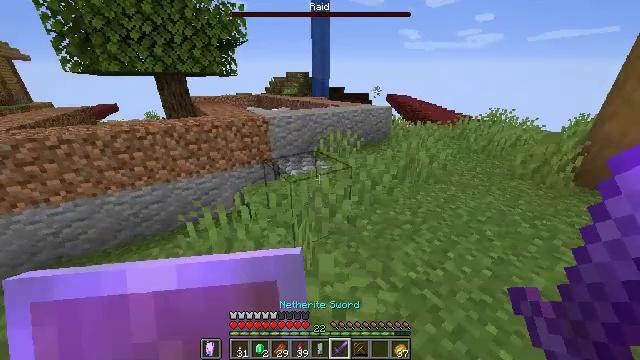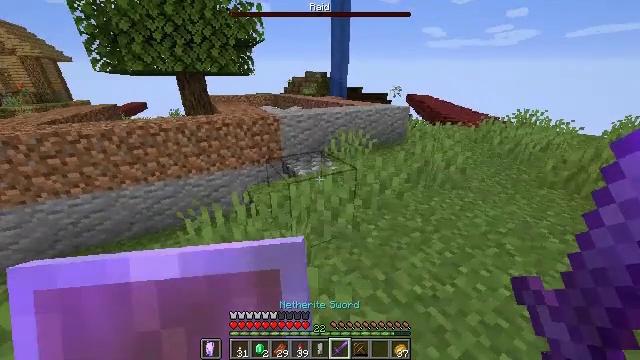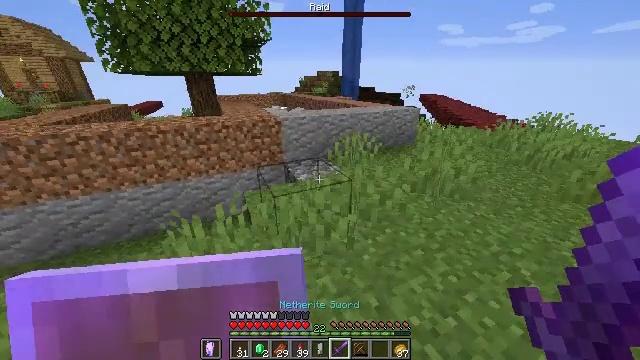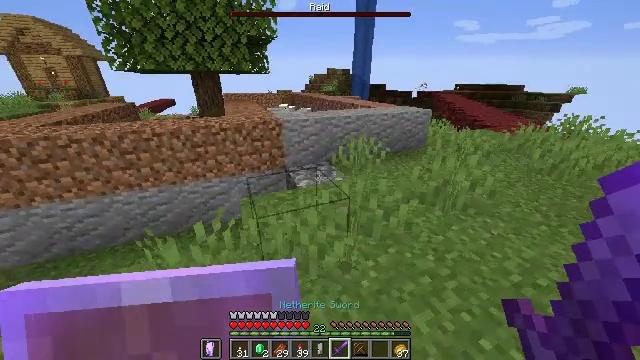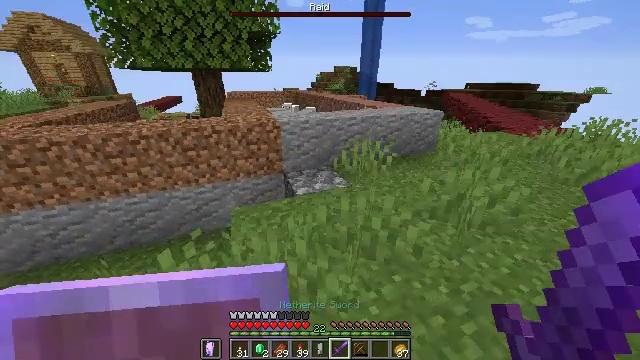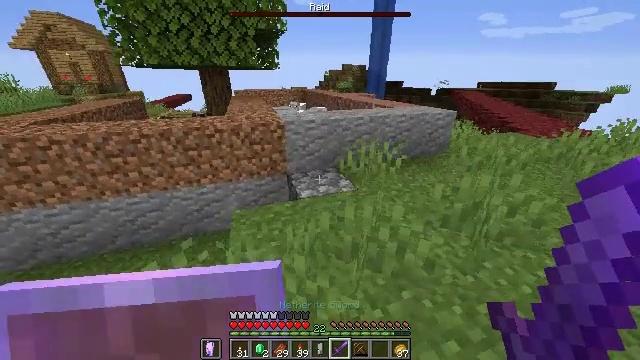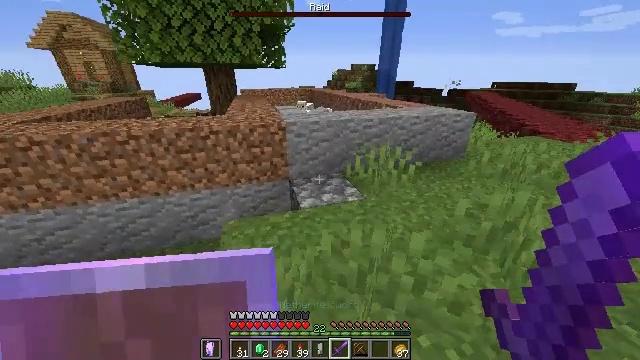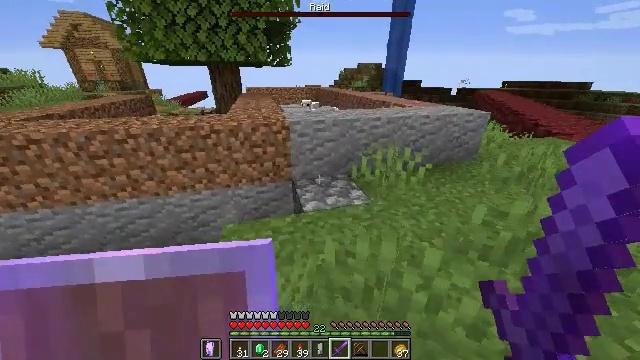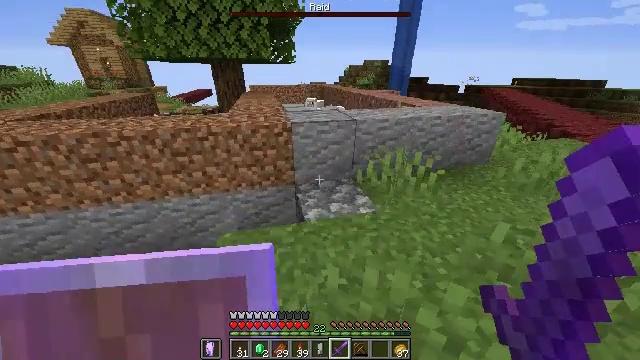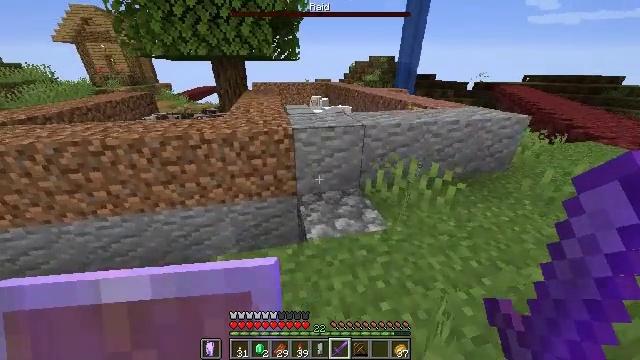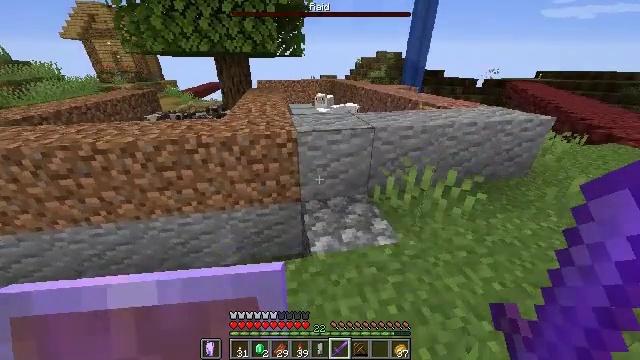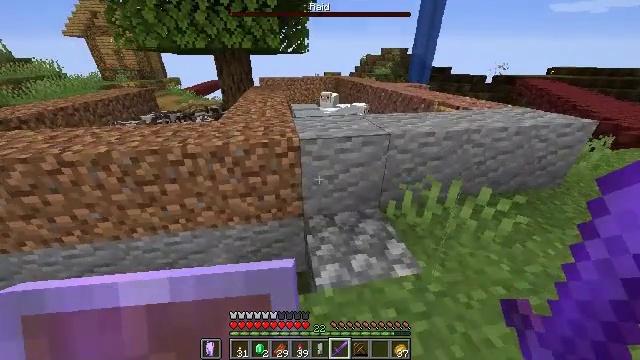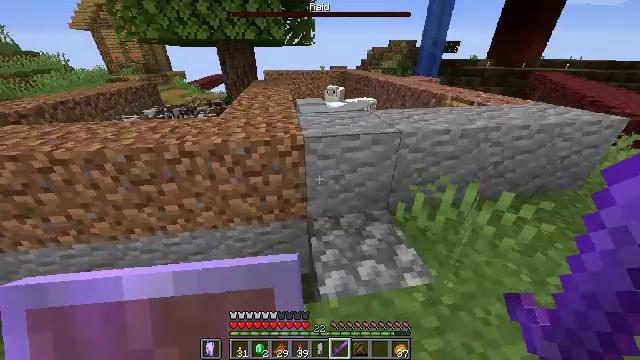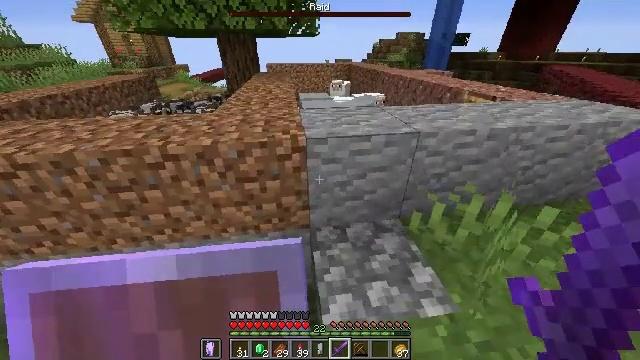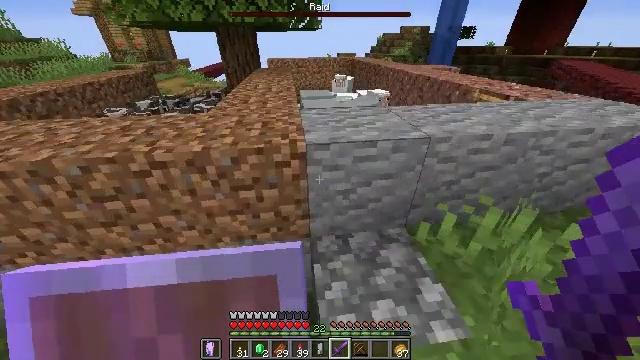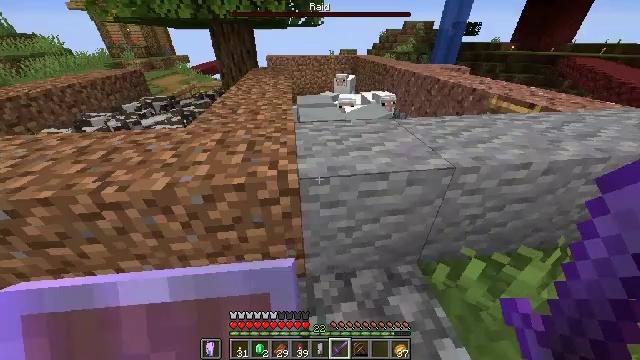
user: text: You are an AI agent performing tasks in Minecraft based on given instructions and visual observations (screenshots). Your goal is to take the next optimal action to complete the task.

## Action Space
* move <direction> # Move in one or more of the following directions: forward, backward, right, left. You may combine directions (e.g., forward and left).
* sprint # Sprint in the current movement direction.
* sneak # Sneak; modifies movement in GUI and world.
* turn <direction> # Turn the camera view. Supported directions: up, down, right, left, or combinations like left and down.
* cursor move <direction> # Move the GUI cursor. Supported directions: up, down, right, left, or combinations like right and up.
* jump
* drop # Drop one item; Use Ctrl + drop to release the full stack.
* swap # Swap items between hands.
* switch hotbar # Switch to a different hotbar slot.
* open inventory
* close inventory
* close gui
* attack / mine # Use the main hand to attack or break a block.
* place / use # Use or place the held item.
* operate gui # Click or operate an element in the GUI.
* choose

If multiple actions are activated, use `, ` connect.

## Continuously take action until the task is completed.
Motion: motion action
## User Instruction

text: Hunt a sheep.
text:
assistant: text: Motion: move forward and move right, turn left
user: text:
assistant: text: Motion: move forward, turn left
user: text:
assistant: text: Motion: move forward, turn left
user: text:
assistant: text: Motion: move forward, turn left
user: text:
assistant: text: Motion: move forward, turn left
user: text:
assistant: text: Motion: move forward, turn left
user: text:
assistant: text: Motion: move forward, turn left
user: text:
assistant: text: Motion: move forward, turn left
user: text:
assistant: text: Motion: move forward, turn left
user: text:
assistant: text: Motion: move forward, turn left
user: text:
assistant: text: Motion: move forward, turn left
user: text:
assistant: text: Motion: move forward, turn left and down
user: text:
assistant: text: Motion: move forward, turn left and down
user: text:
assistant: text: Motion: move forward, turn down
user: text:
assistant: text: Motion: move forward
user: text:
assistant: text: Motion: move forward
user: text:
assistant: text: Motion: move forward
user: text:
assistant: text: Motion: no_op
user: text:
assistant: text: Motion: no_op
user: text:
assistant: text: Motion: no_op
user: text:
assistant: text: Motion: no_op
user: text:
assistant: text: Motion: no_op
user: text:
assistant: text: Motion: move forward
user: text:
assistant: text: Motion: move forward and move left, jump
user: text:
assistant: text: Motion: move forward and move left, turn right, jump
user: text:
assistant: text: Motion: move forward and move left, turn down, jump
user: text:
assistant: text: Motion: move forward and move left, turn right and down, jump
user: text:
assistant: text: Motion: move forward and move left, turn right and down
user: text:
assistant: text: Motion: move forward and move left, turn right and down
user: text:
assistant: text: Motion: move forward and move left, turn right and down